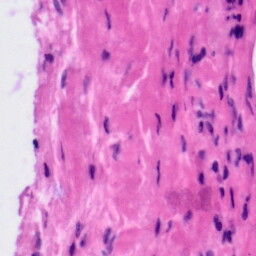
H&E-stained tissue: Tonsil